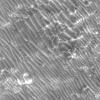
Atmospheric dust classification: not_dusty